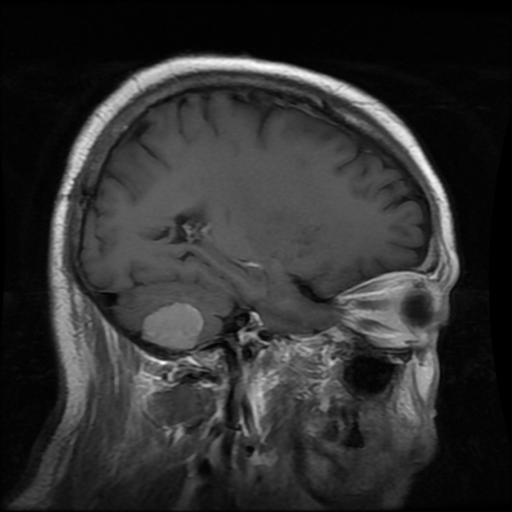
Label: meningioma